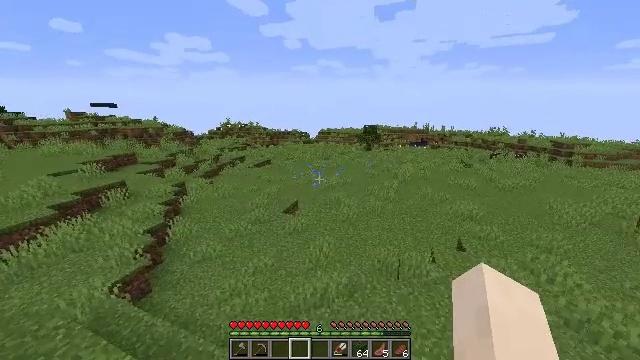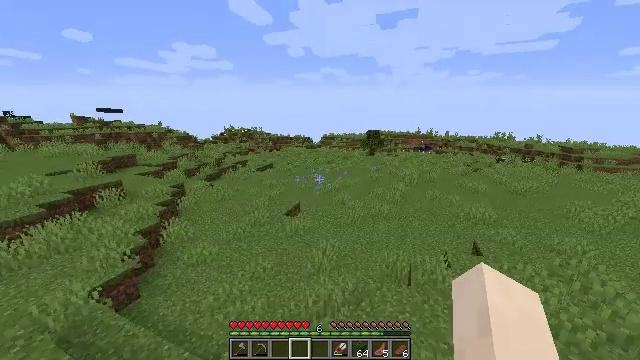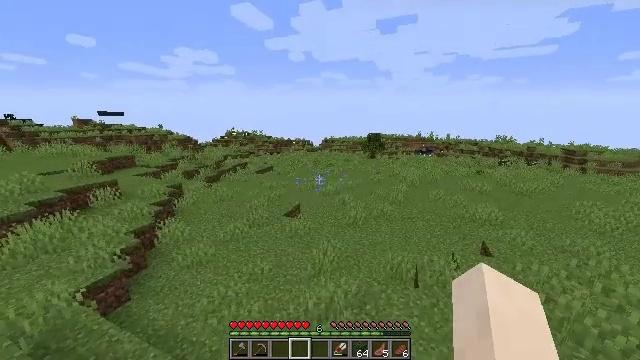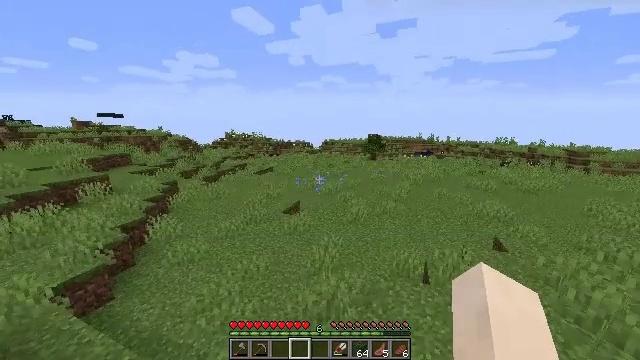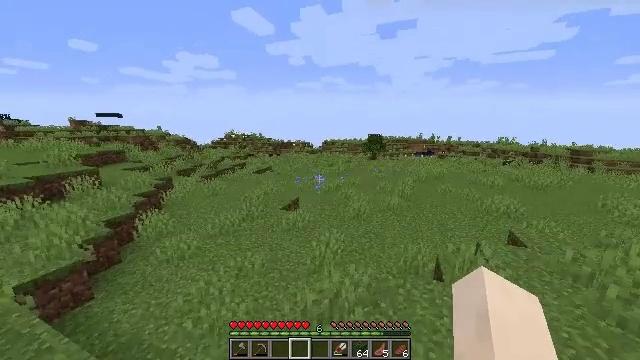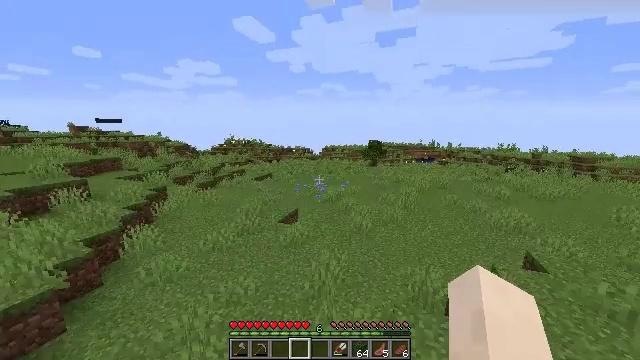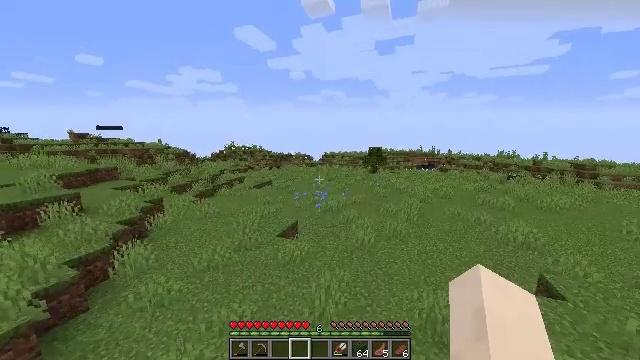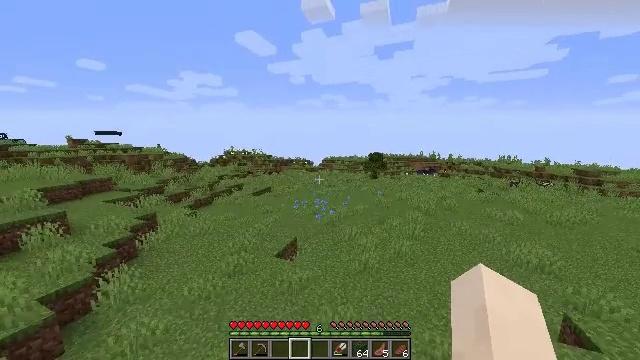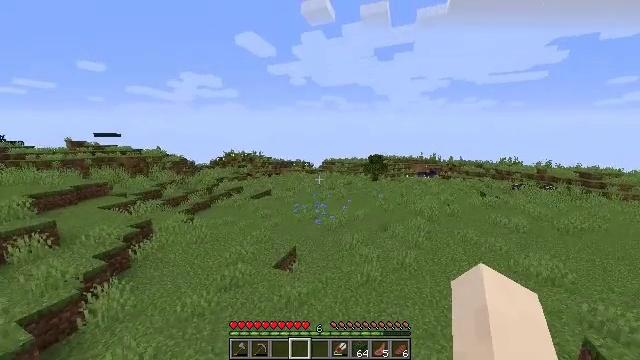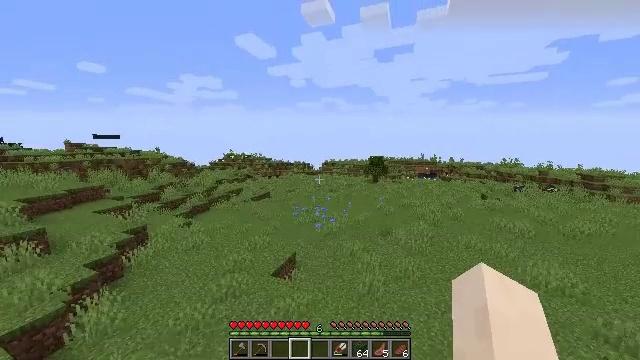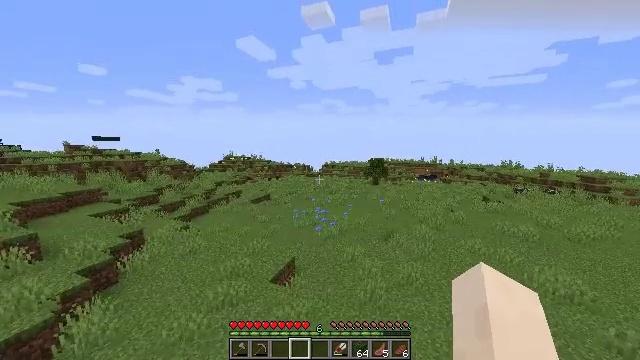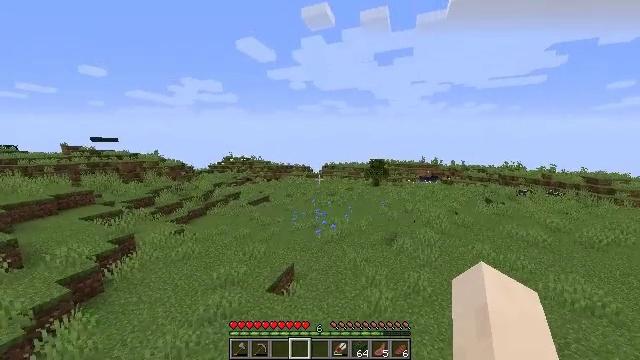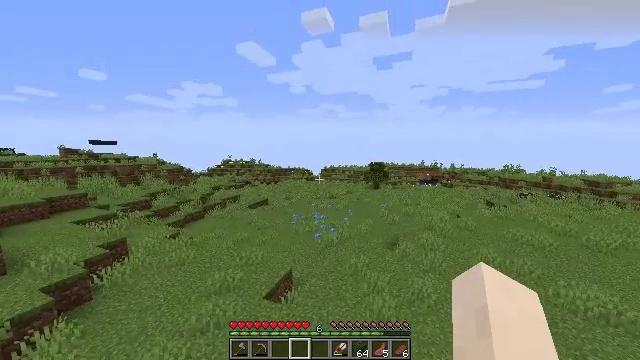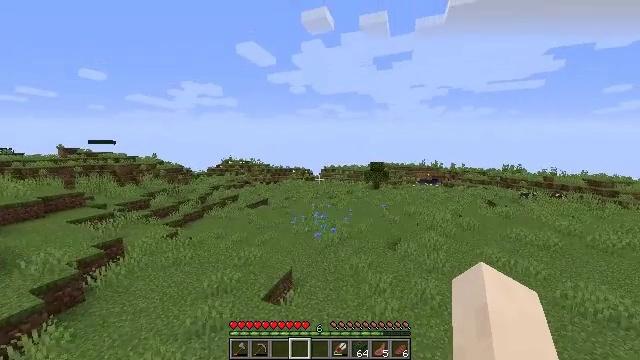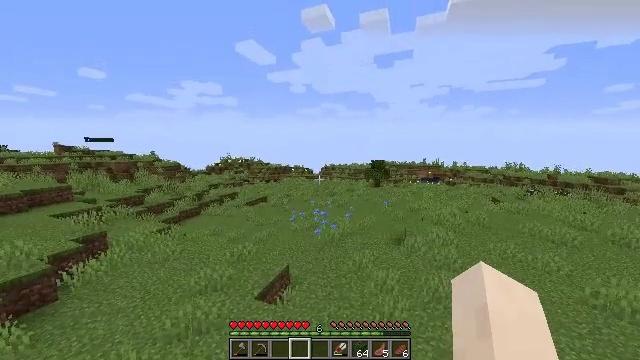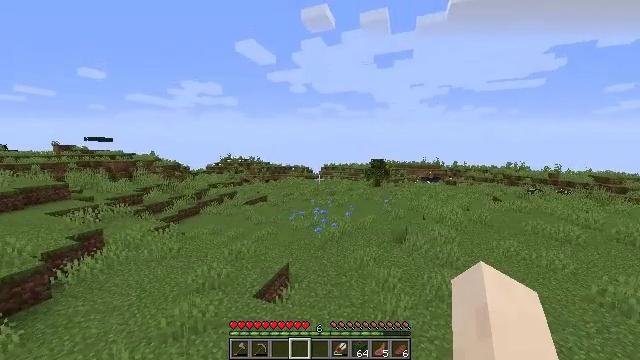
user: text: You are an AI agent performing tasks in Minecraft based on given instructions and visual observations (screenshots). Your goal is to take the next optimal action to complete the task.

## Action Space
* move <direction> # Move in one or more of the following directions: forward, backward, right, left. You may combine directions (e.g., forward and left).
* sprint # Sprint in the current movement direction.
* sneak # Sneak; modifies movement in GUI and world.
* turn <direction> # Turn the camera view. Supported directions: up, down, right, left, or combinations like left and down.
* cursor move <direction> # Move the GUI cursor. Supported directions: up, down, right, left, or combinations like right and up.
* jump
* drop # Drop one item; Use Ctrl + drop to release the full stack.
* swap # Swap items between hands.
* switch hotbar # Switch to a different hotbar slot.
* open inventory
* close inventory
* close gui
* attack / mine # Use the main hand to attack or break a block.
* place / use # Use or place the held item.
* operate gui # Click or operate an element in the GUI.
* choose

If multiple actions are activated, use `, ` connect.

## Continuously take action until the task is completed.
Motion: motion action
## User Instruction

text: Combine wool in the crafting grid to craft a white carpet.
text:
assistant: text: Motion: move forward, sprint, turn up, jump
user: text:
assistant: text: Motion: move forward, sprint, turn up, jump
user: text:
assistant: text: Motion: move forward, sprint, jump
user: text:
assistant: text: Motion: move forward, sprint, jump
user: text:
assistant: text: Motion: move forward, sprint, turn up, jump
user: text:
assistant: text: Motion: move forward, sprint, turn up, jump
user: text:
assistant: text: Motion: move forward, sprint, jump
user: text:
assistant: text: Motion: move forward, sprint, jump
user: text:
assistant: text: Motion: move forward, sprint, jump
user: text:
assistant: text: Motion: move forward, sprint, jump
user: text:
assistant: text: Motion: move forward, sprint, jump
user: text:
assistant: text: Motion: move forward, sprint, jump
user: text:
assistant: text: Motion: move forward, sprint, jump
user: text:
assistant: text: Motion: move forward, sprint, jump
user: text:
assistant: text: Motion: move forward, sprint, jump
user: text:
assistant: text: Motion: move forward, sprint, jump
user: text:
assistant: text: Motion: move forward, sprint, jump
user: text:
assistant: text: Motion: move forward and move right, sprint, jump
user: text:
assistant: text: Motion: move forward and move right, sprint, jump
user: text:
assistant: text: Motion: move forward and move right, sprint, jump
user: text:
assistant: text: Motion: move forward and move right, sprint, jump
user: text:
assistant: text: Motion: move forward and move right, sprint, jump
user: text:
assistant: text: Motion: move forward, sprint, jump
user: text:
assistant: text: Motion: move forward, sprint, jump
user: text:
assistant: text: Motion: move forward, sprint, jump
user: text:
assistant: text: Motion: move forward, sprint, jump
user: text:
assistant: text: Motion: move forward, sprint, jump
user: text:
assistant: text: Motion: move forward, sprint, jump
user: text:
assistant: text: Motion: move forward, sprint, jump
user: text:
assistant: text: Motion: move forward, sprint, jump